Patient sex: F
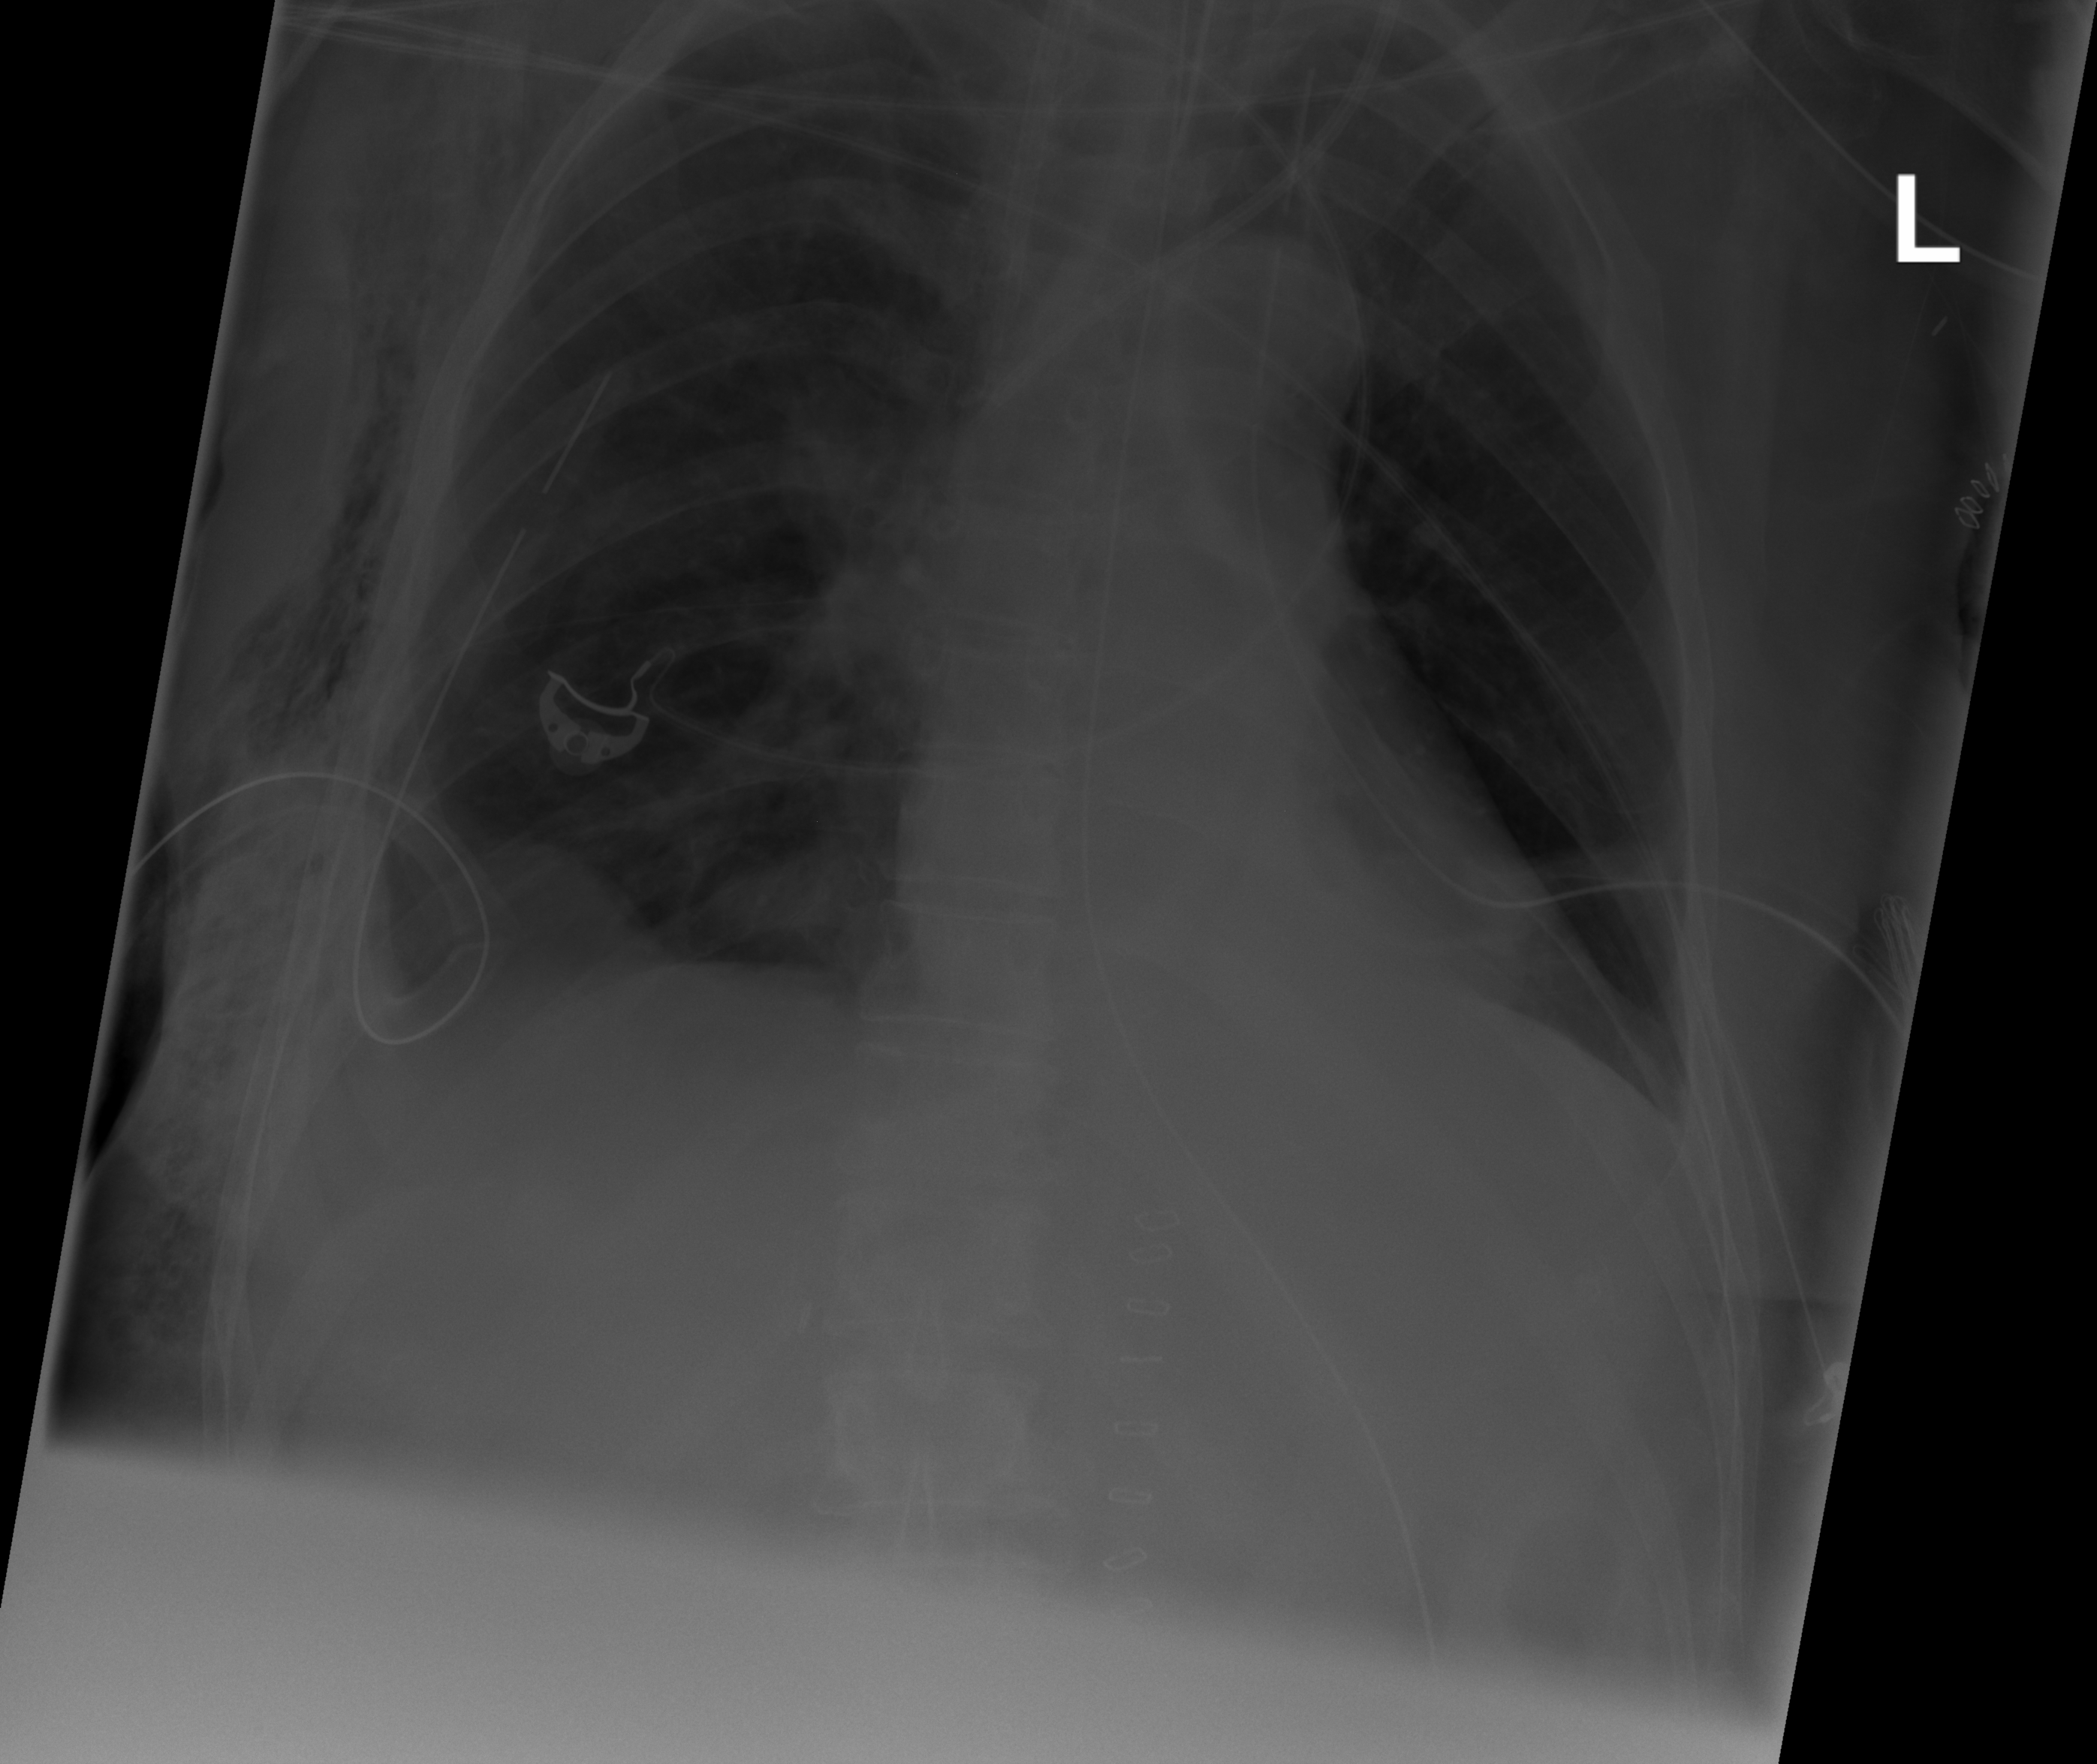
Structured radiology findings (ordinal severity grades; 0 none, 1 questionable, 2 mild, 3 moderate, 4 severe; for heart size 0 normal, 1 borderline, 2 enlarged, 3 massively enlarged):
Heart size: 0
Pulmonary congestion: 0
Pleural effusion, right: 2
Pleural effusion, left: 0
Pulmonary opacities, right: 1
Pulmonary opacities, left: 0
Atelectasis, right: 0
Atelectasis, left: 0